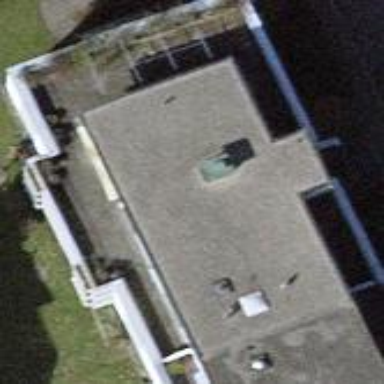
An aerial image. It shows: Flat-roofed apartment building.